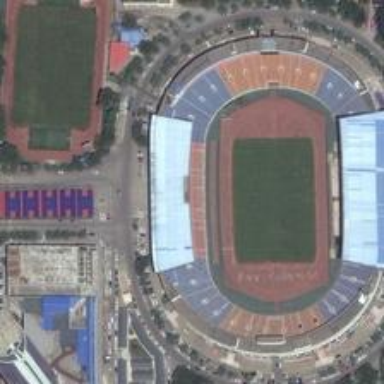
It is a magneficent and amazing stadium with some small courts aside .